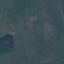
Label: Pasture